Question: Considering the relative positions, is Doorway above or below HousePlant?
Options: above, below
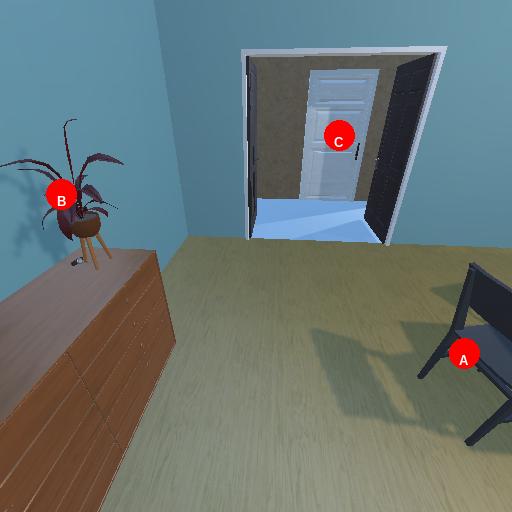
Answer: above